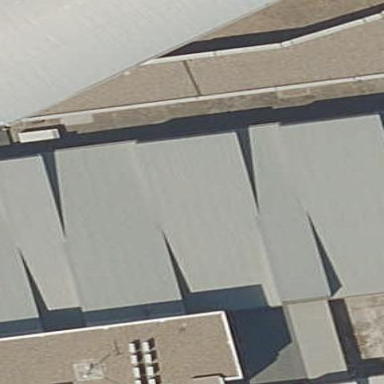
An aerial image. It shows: Flat metal roof painted white on university building. The roof runs across the building.